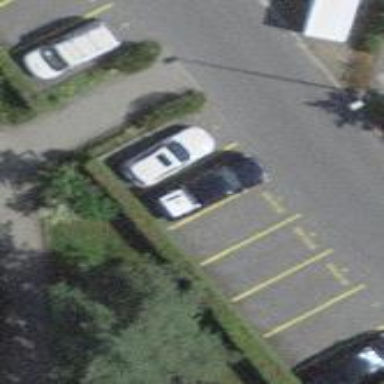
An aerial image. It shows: Street side parking area.